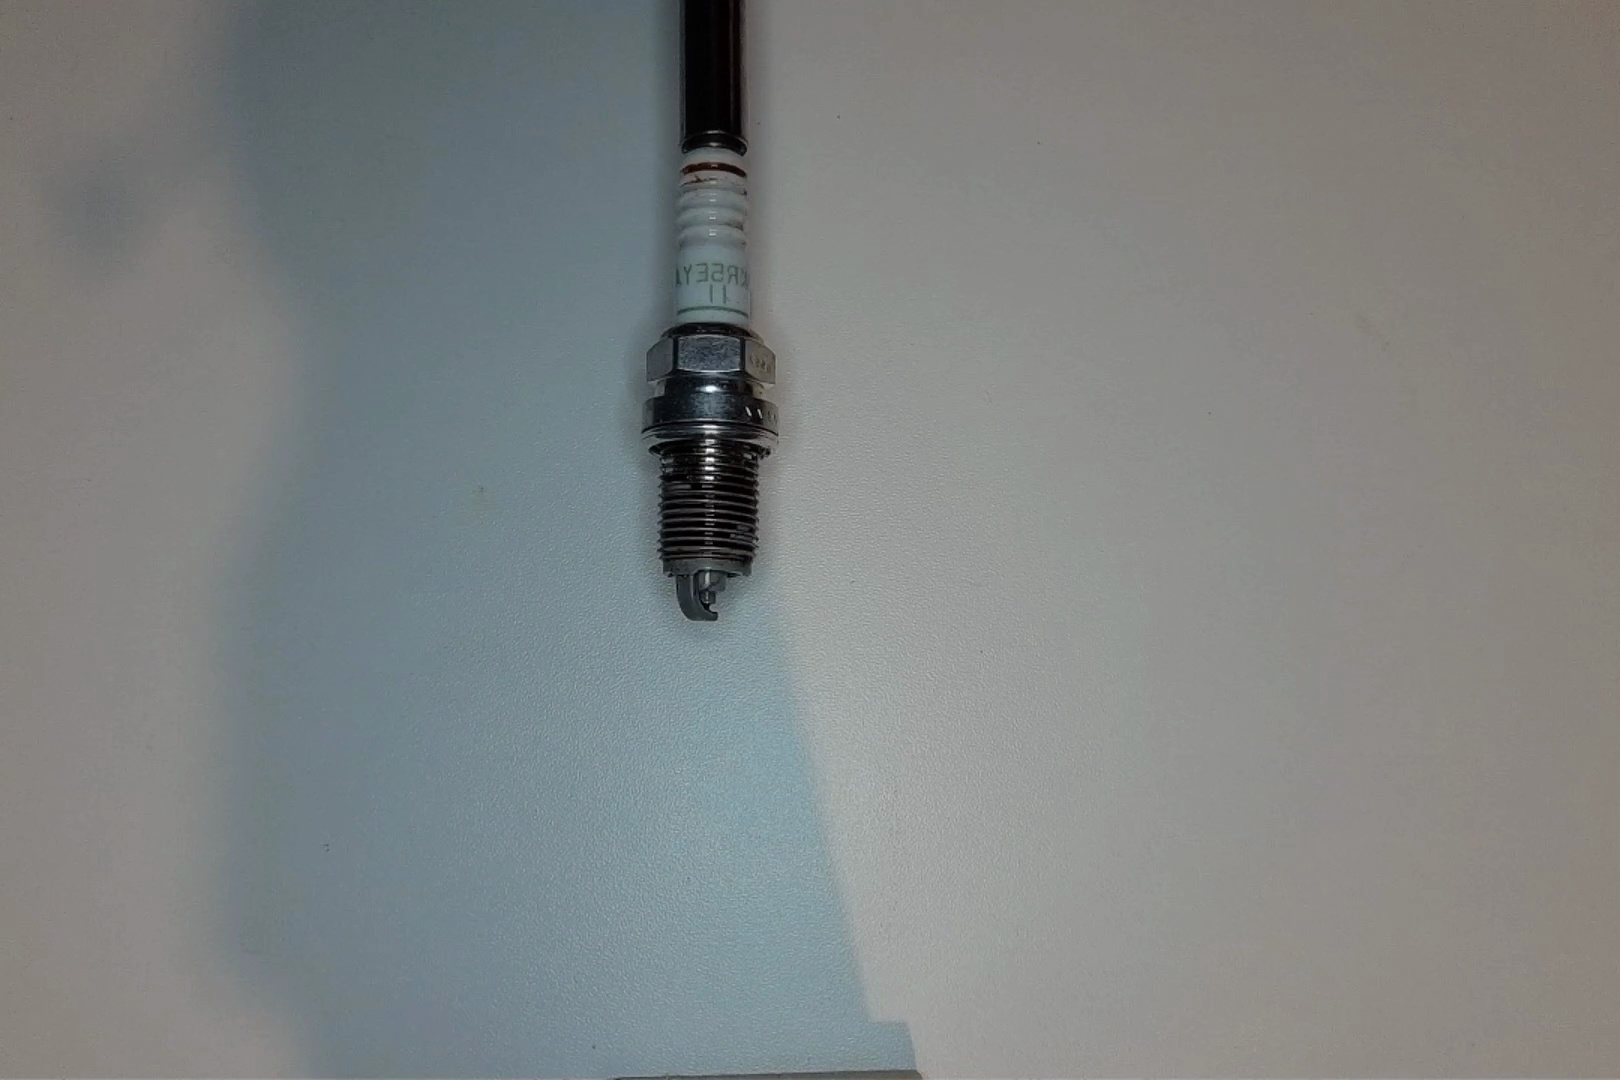
Label: anomaly